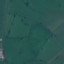
Land use / land cover class: Pasture